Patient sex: M
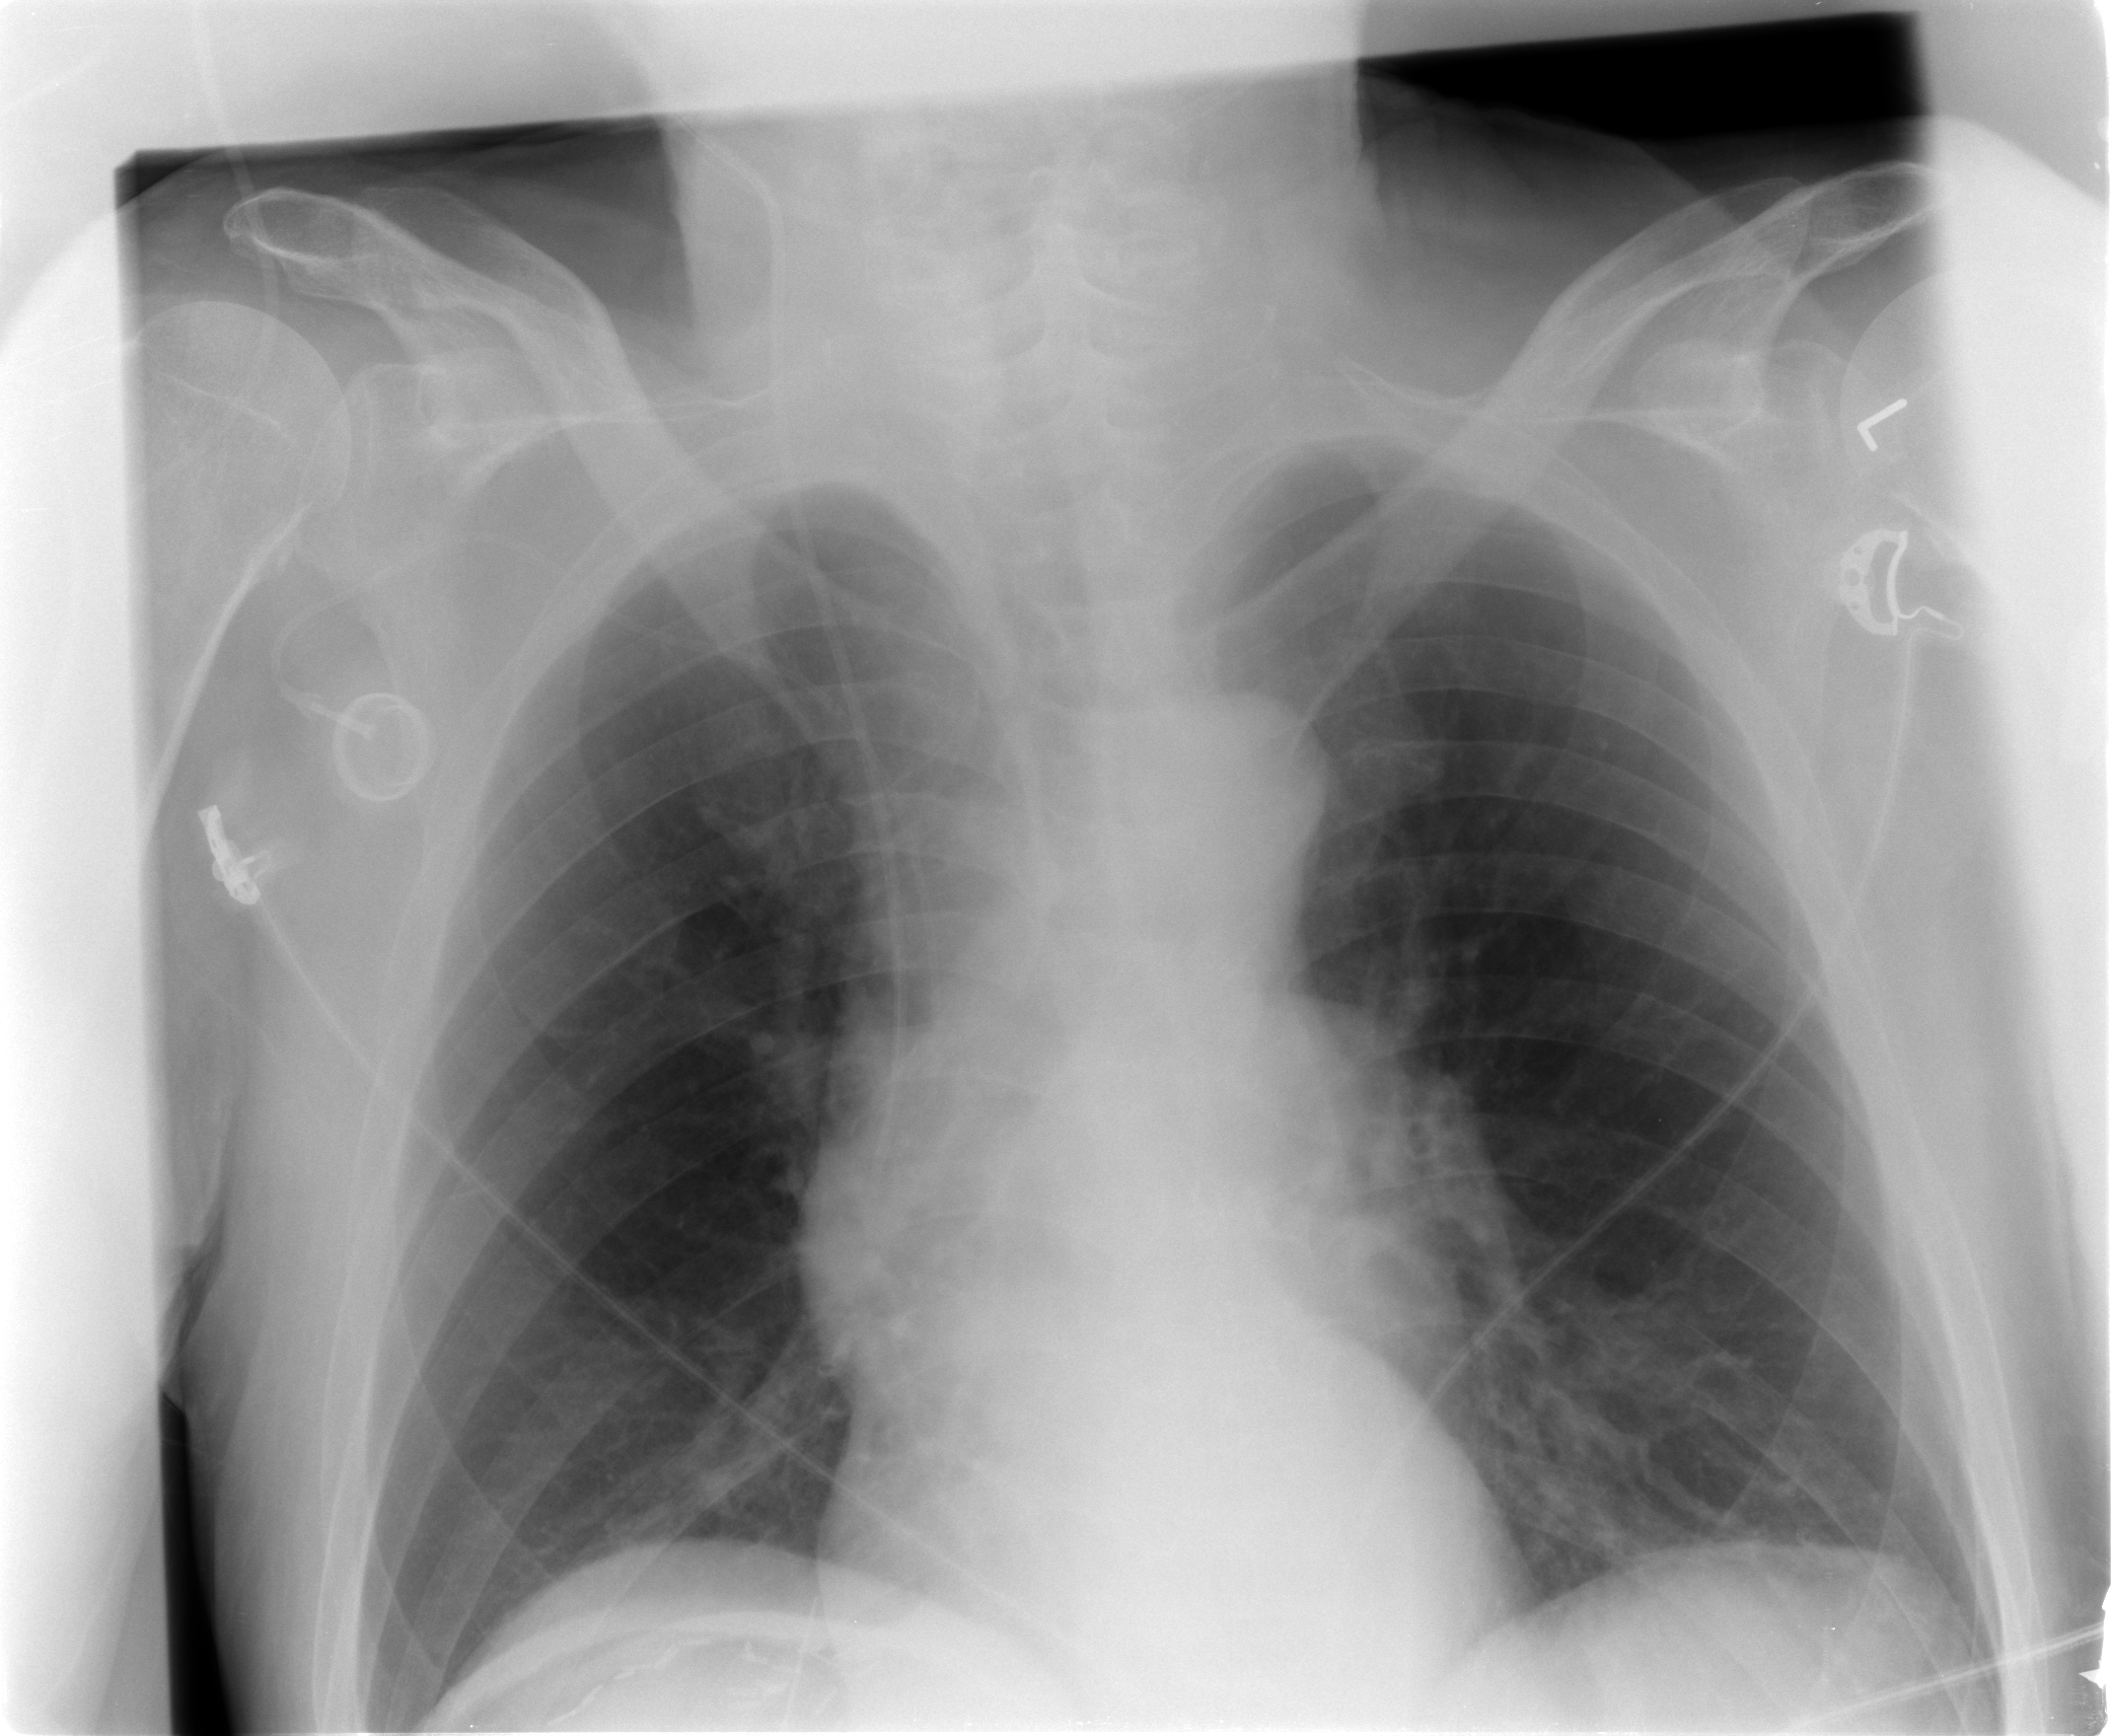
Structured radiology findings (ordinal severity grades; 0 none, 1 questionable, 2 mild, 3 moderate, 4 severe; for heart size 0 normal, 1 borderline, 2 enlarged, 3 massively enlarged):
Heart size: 0
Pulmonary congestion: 0
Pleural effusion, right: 0
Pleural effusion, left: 0
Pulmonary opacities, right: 0
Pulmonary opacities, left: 0
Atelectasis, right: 1
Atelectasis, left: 0